Question: When I use the following 'web.xml', my project runs fine and I can see "Hello World" getting displayed via index.jsp page. I am using and
'''
<?xml version="1.0" encoding="UTF-8"?>
<web-app version="3.0" xmlns="http://java.sun.com/xml/ns/javaee" xmlns:xsi="http://www.w3.org/2001/XMLSchema-instance" xsi:schemaLocation="http://java.sun.com/xml/ns/javaee http://java.sun.com/xml/ns/javaee/web-app_3_0.xsd">
<session-config>
<session-timeout>
30
</session-timeout>
</session-config>
</web-app>
'''
However, when I created my own servlet and use the following 'web.xml',=
'''
<?xml version="1.0" encoding="UTF-8"?>
<web-app version="3.0" xmlns="http://java.sun.com/xml/ns/javaee" xmlns:xsi="http://www.w3.org/2001/XMLSchema-instance" xsi:schemaLocation="http://java.sun.com/xml/ns/javaee http://java.sun.com/xml/ns/javaee/web-app_3_0.xsd">
<session-config>
<session-timeout>
30
</session-timeout>
</session-config>
<servlet>
<servlet-name>TEST_Authenticate</servlet-name>
<servlet-class>restapi.TEST_Authenticate</servlet-class>
</servlet>
<servlet-mapping>
<servlet-name>TEST_Authenticate</servlet-name>
<url-pattern>/TEST_Authenticate</url-pattern>
</servlet-mapping>
<dependency>
<groupId>javax.servlet</groupId>
<artifactId>javax.servlet-api</artifactId>
<version>3.0.1</version>
<scope>provided</scope>
</dependency>
'''
I end up getting the following error in the Apache Tomcat Log:
'''
Jul 24, 2014 9:36:14 AM org.apache.catalina.core.StandardWrapperValve invoke
SEVERE: Allocate exception for servlet TEST_Authenticate
java.lang.ClassNotFoundException: TEST_Authenticate
at org.apache.catalina.loader.WebappClassLoader.loadClass(WebappClassLoader.java:1680)
at org.apache.catalina.loader.WebappClassLoader.loadClass(WebappClassLoader.java:1526)
at org.apache.catalina.core.StandardWrapper.loadServlet(StandardWrapper.java:1128)
at org.apache.catalina.core.StandardWrapper.allocate(StandardWrapper.java:827)
at org.apache.catalina.core.StandardWrapperValve.invoke(StandardWrapperValve.java:129)
at org.apache.catalina.core.StandardContextValve.invoke(StandardContextValve.java:191)
at org.apache.catalina.core.StandardHostValve.invoke(StandardHostValve.java:127)
at org.apache.catalina.valves.ErrorReportValve.invoke(ErrorReportValve.java:103)
at org.apache.catalina.core.StandardEngineValve.invoke(StandardEngineValve.java:109)
at org.apache.catalina.connector.CoyoteAdapter.service(CoyoteAdapter.java:293)
at org.apache.coyote.http11.Http11Processor.process(Http11Processor.java:861)
at org.apache.coyote.http11.Http11Protocol$Http11ConnectionHandler.process(Http11Protocol.java:606)
at org.apache.tomcat.util.net.JIoEndpoint$Worker.run(JIoEndpoint.java:489)
at java.lang.Thread.run(Thread.java:744)
'''
I have checked the following <URL> but still getting the errors.

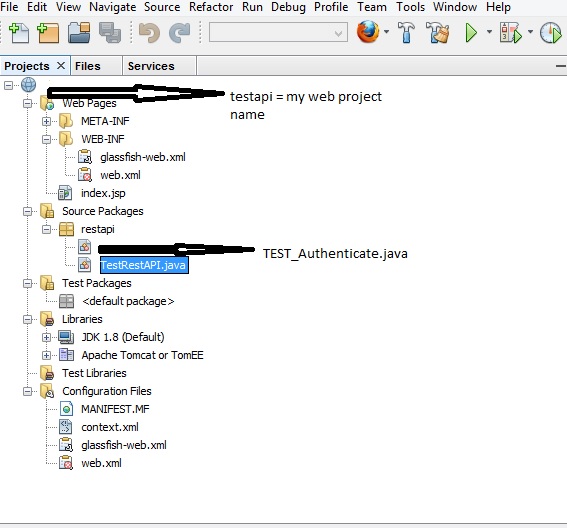
Answer: First of all remove
'''
<dependency>
<groupId>javax.servlet</groupId>
<artifactId>javax.servlet-api</artifactId>
<version>3.0.1</version>
<scope>provided</scope>
</dependency>
'''
from the 'web.xml' and put it in your 'pom.xml' if it is a Maven project.
Secondly, 'ClassNotFoundException' is thrown when the class cannot be found in the specified location. In your case, as you have
'''
<servlet-class>restapi.TEST_Authenticate</servlet-class>
'''
So, I am assuming that you have a package of name 'restapi' and under which you have the class 'TEST_Authenticate'.
So, if it is a Maven project
you should have 'scr/main/java/yourpackagename/yourClass' and if it is a simple web-project then it should be like 'src/yourpackagename/yourClass'.